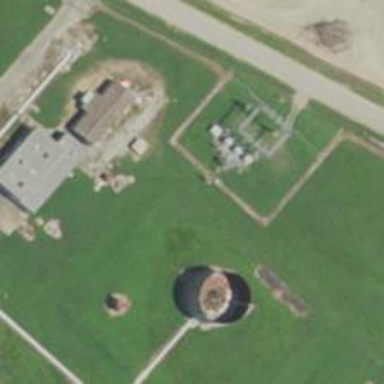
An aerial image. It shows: Industrial substation surrounded by fence.